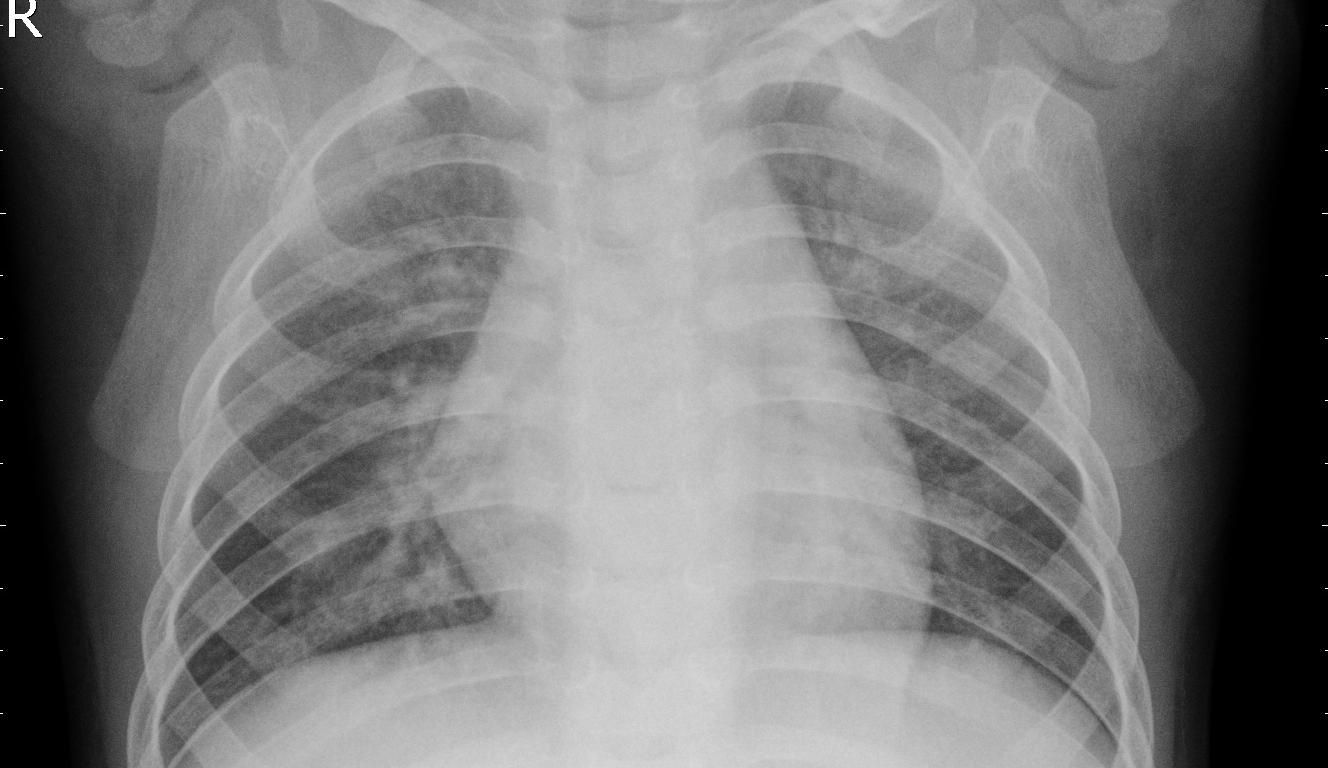
Diagnosis: PNEUMONIA